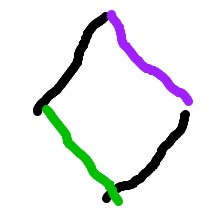
Shape: rhombus